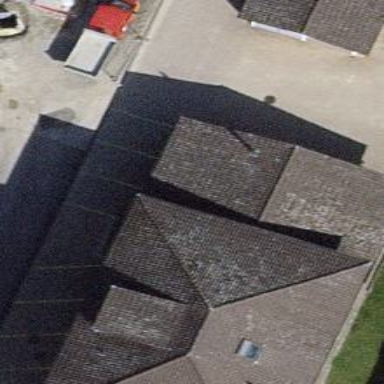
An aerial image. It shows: Building with ridged roof.